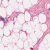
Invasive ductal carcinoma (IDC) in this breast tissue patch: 0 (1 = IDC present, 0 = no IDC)